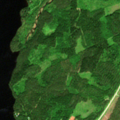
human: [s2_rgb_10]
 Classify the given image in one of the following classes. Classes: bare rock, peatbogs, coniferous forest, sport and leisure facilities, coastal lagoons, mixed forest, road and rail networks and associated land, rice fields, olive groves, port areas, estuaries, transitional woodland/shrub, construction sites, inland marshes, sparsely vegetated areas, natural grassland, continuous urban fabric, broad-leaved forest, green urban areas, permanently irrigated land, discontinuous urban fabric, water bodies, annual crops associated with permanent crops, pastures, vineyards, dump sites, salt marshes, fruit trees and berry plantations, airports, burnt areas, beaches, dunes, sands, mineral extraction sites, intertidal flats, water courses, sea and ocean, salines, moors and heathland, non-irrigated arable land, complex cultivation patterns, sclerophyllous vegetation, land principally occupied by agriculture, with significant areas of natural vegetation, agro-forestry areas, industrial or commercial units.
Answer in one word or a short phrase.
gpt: coniferous forest, mixed forest, water bodies